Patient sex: M
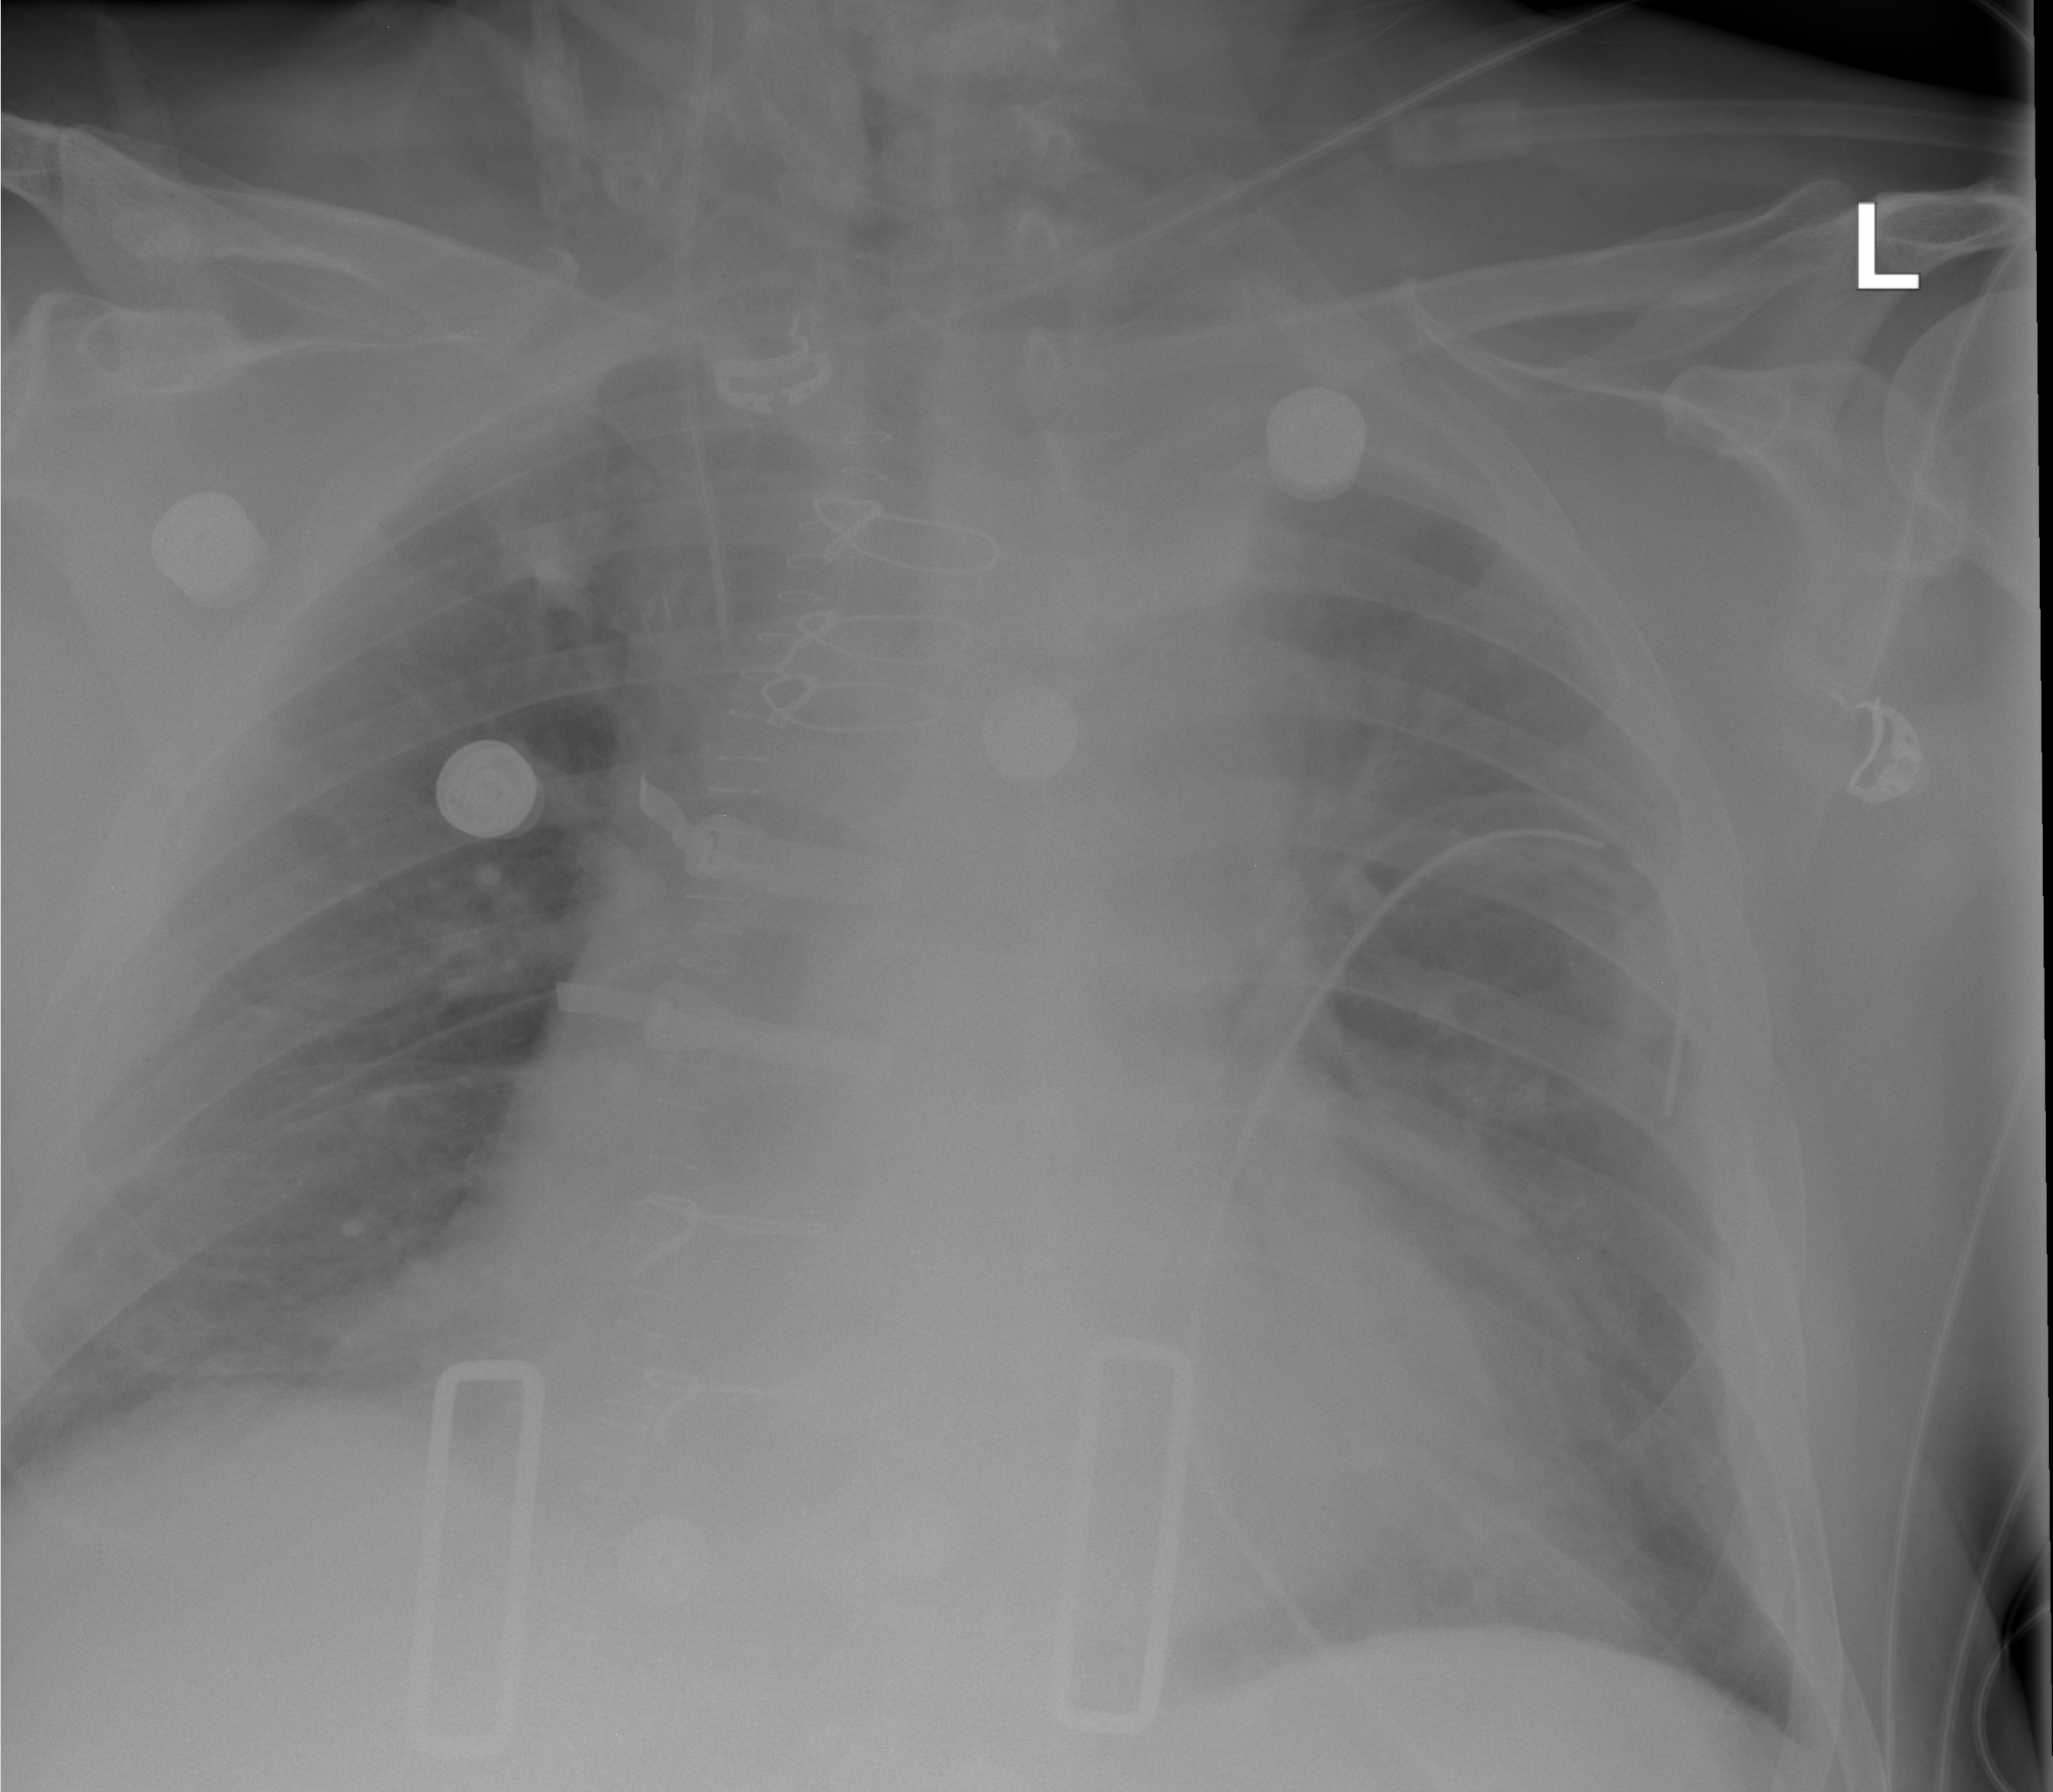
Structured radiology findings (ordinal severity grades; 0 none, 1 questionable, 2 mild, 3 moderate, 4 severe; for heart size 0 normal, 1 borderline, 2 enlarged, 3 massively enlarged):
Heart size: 2
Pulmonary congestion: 0
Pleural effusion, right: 0
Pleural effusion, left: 1
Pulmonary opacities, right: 0
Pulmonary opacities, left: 0
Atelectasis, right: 2
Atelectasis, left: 0